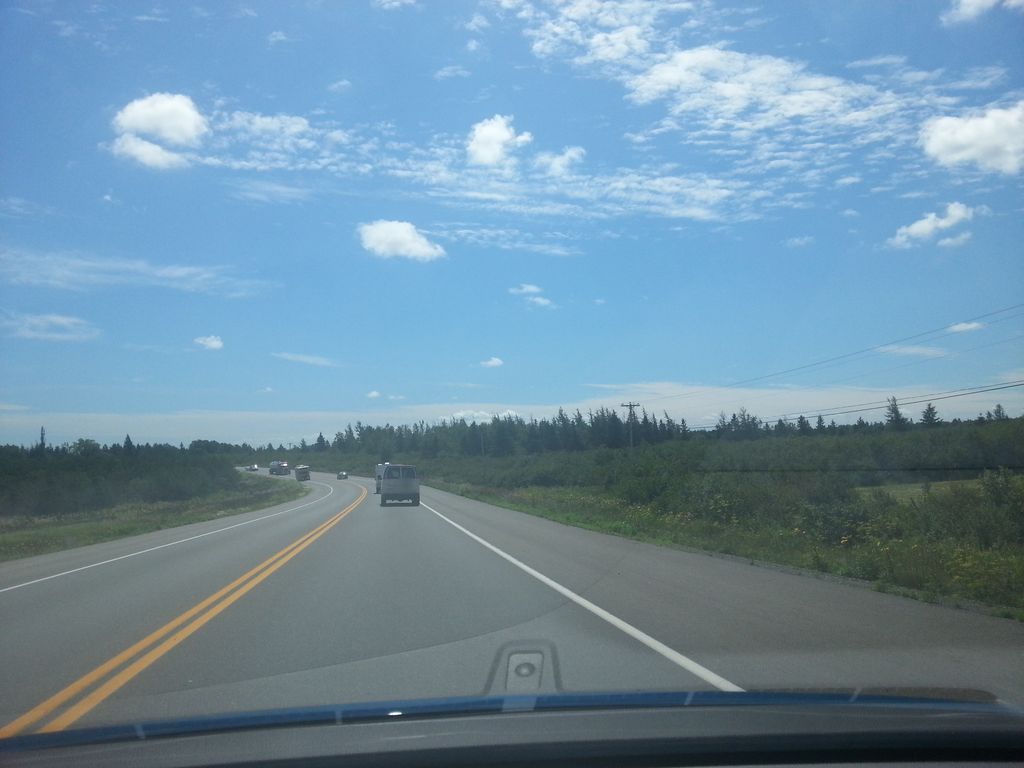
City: charlottetown